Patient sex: F
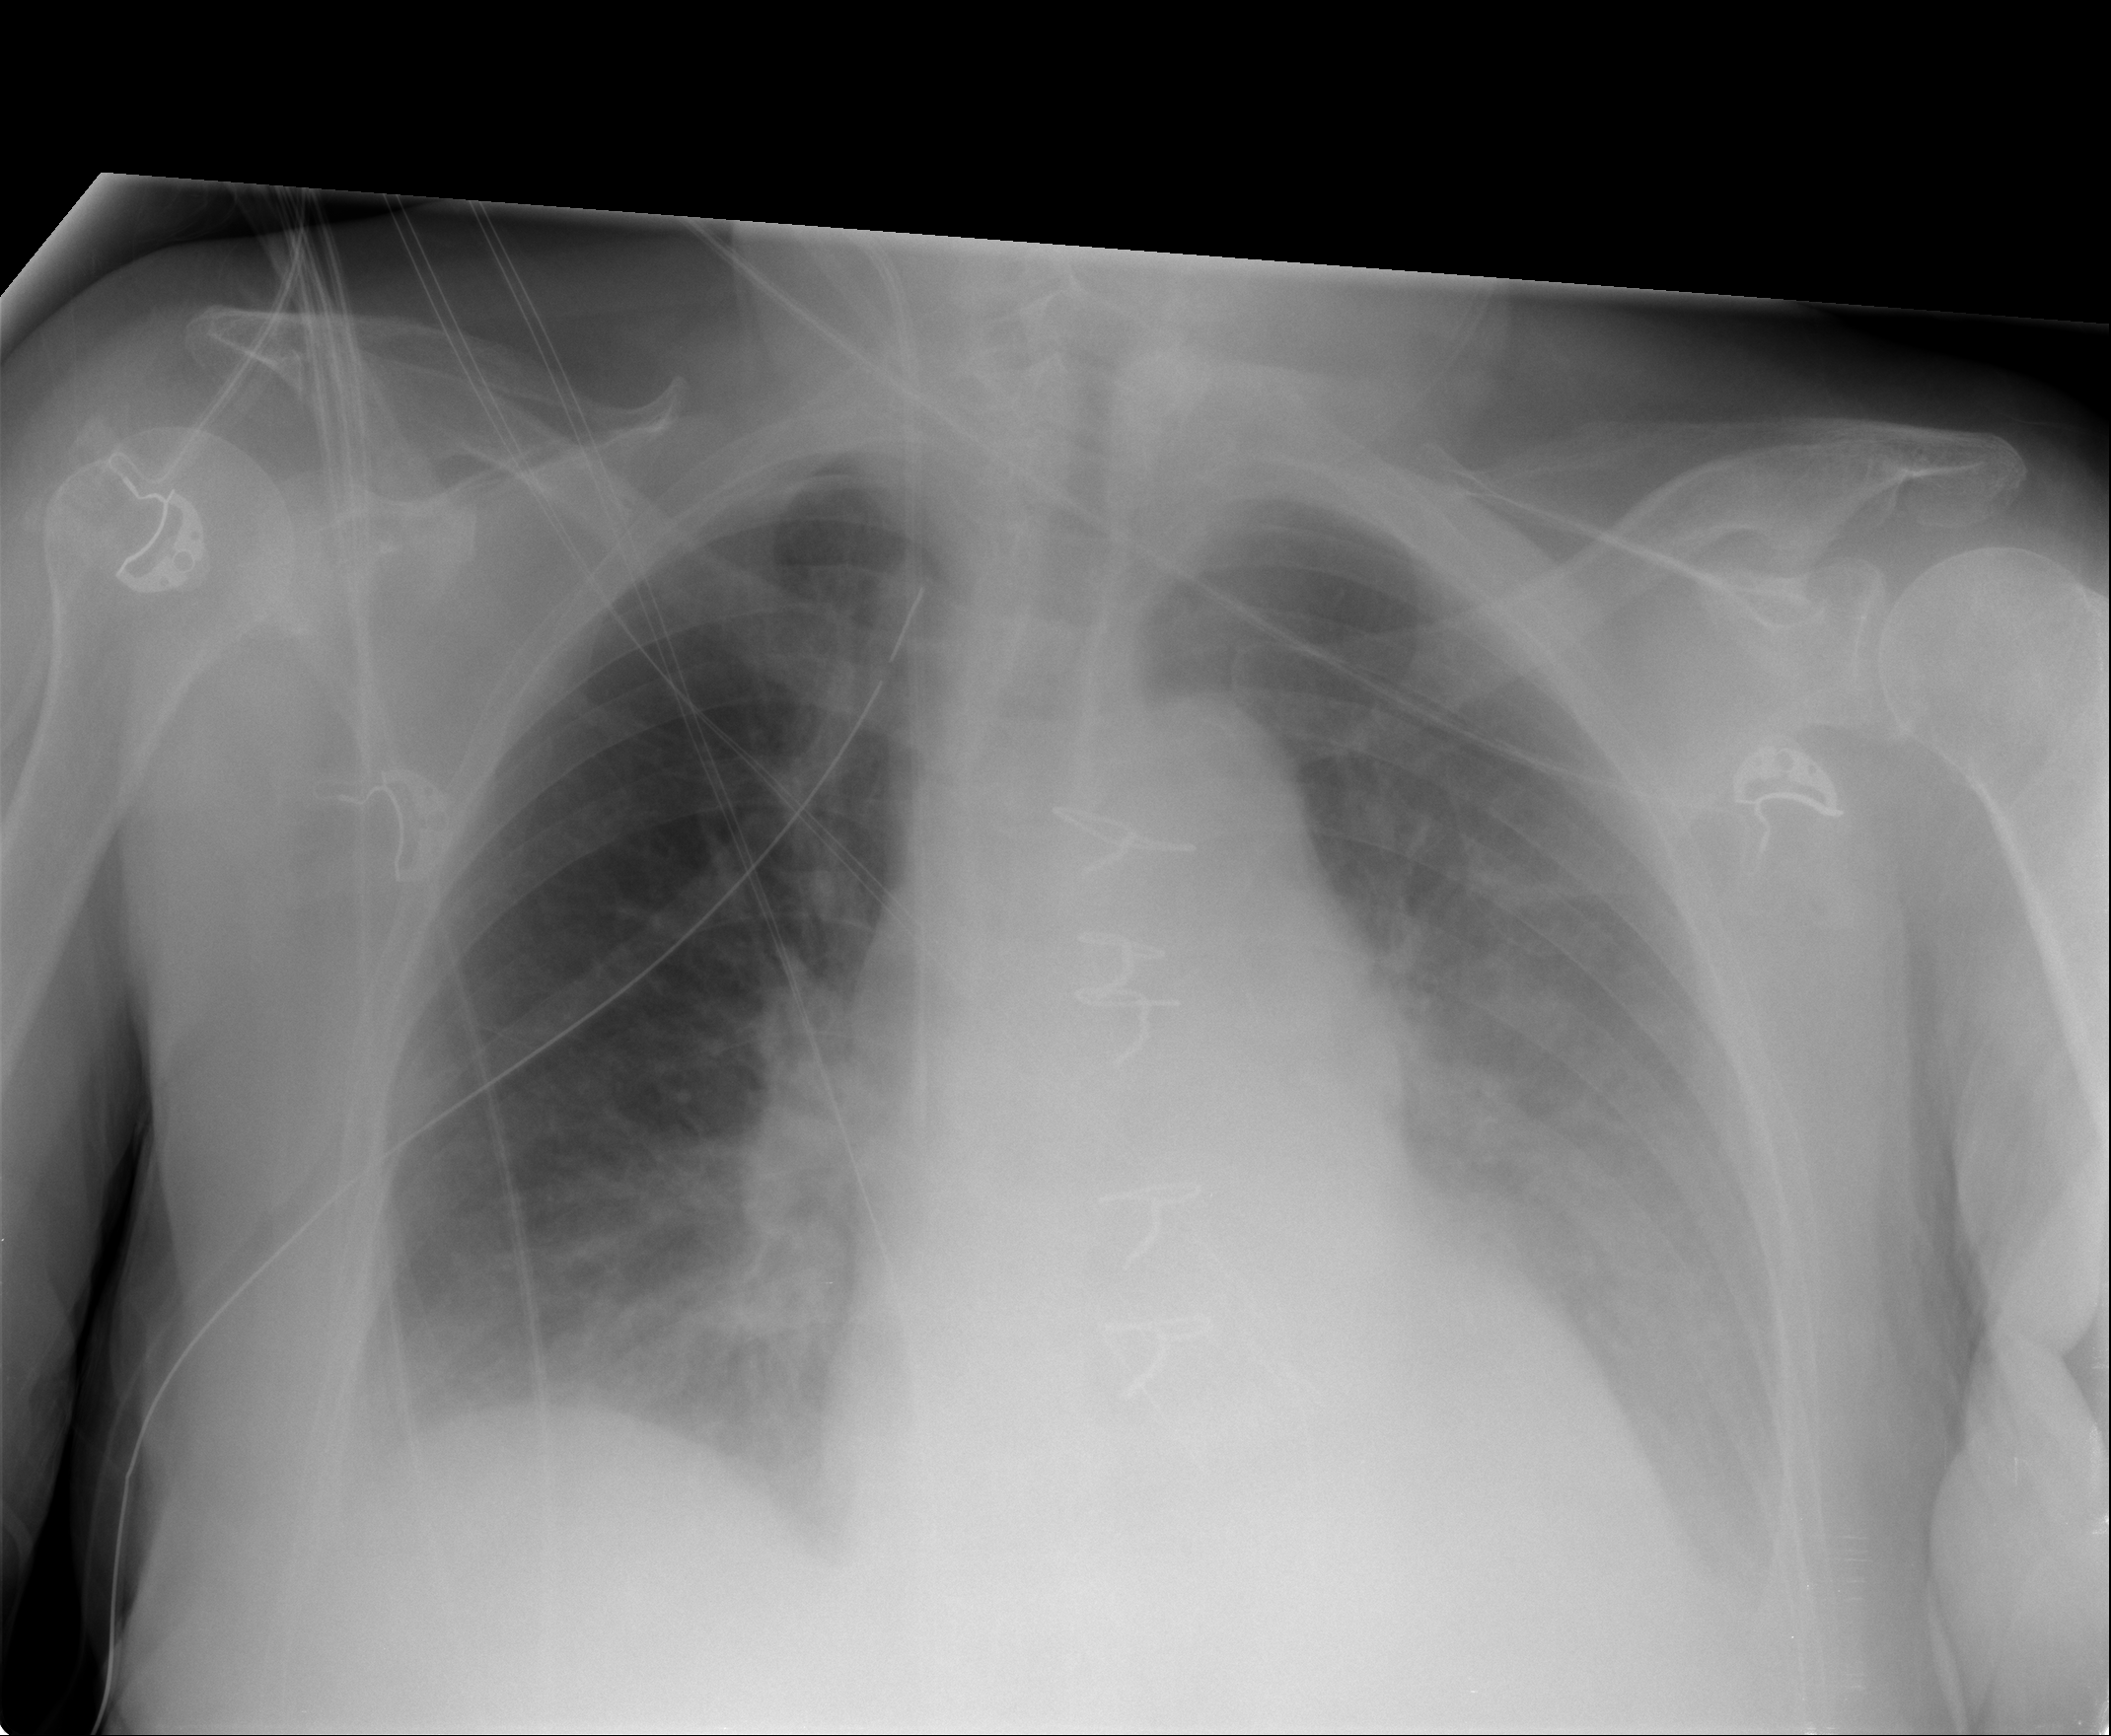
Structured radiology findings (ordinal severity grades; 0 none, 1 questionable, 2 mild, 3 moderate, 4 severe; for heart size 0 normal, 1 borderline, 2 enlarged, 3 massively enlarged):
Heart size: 2
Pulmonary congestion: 2
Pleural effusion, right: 2
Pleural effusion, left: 3
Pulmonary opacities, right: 0
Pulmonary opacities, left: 0
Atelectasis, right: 0
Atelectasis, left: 2